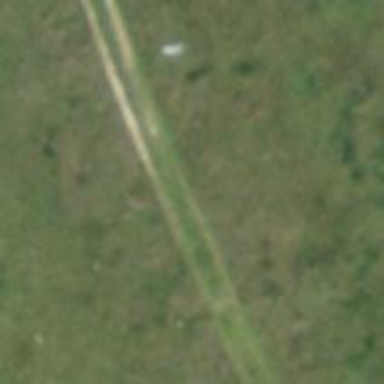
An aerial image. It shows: Path covered with grass.